Field crop: maize
Growth stage: 2
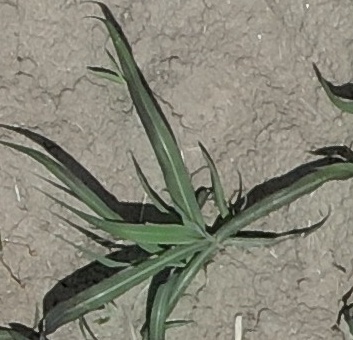
Species: sorghum